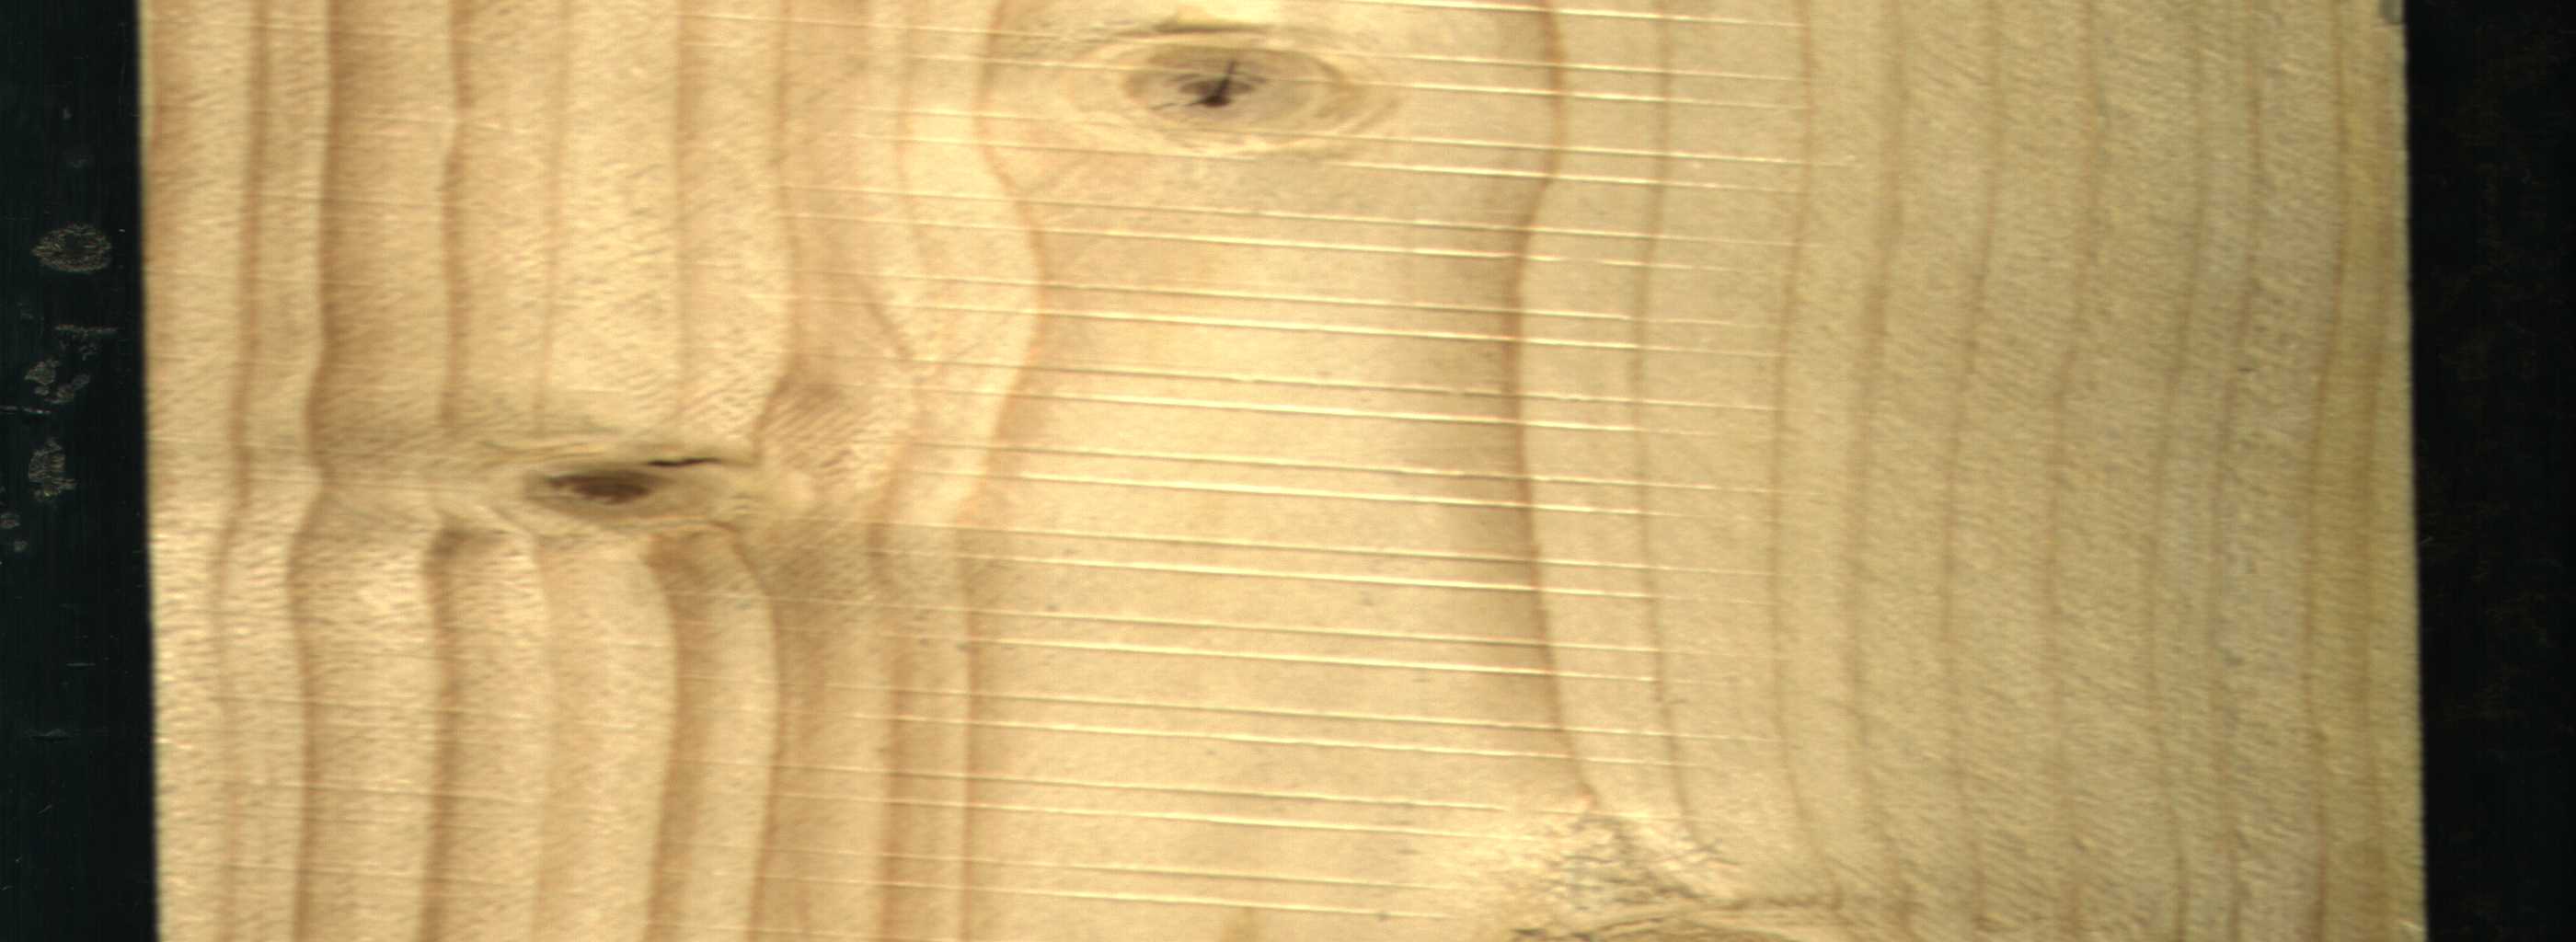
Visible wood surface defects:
Live_Knot
Live_Knot